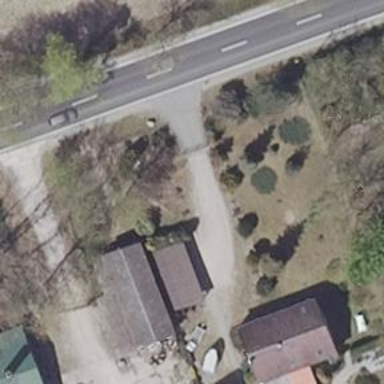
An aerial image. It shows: Driveway.